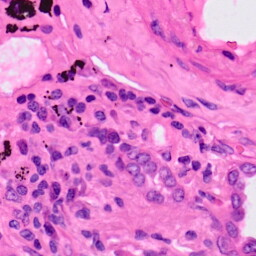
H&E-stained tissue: Lung